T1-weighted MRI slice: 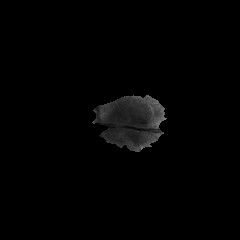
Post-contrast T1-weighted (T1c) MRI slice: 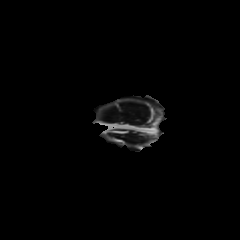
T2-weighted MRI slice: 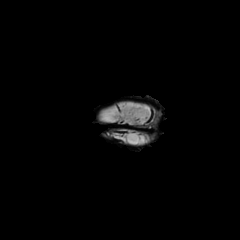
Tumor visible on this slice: no